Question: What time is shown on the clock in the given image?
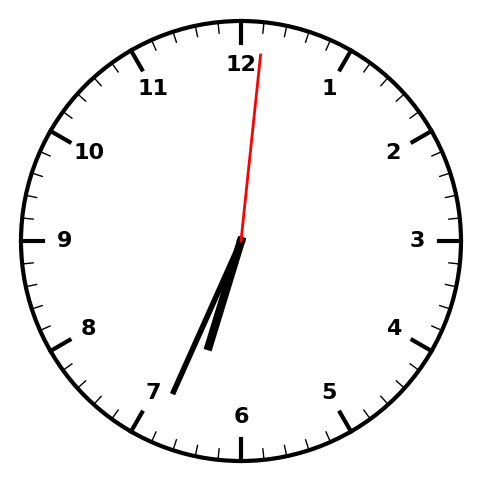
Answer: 06:34:01